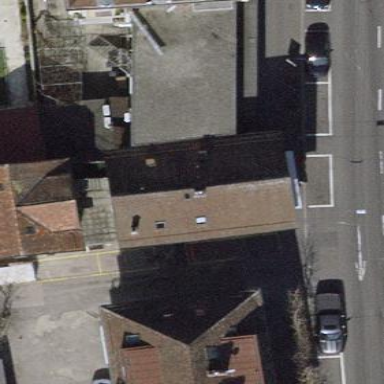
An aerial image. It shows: Apartment building with roof made of roof tiles.